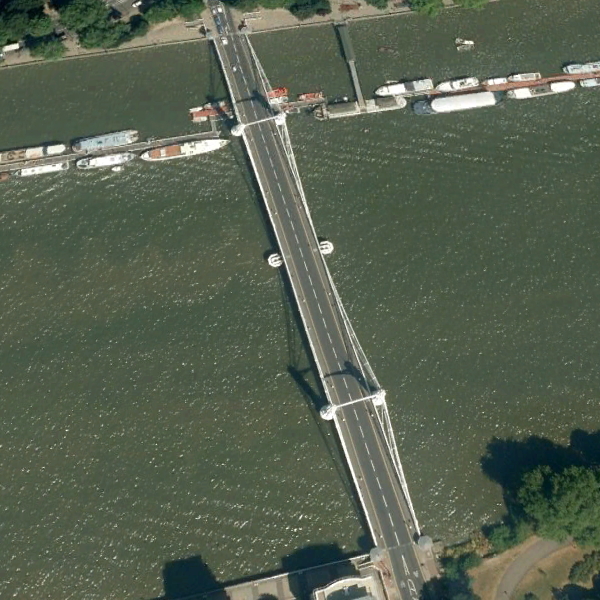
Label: Bridge